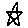
Label: star